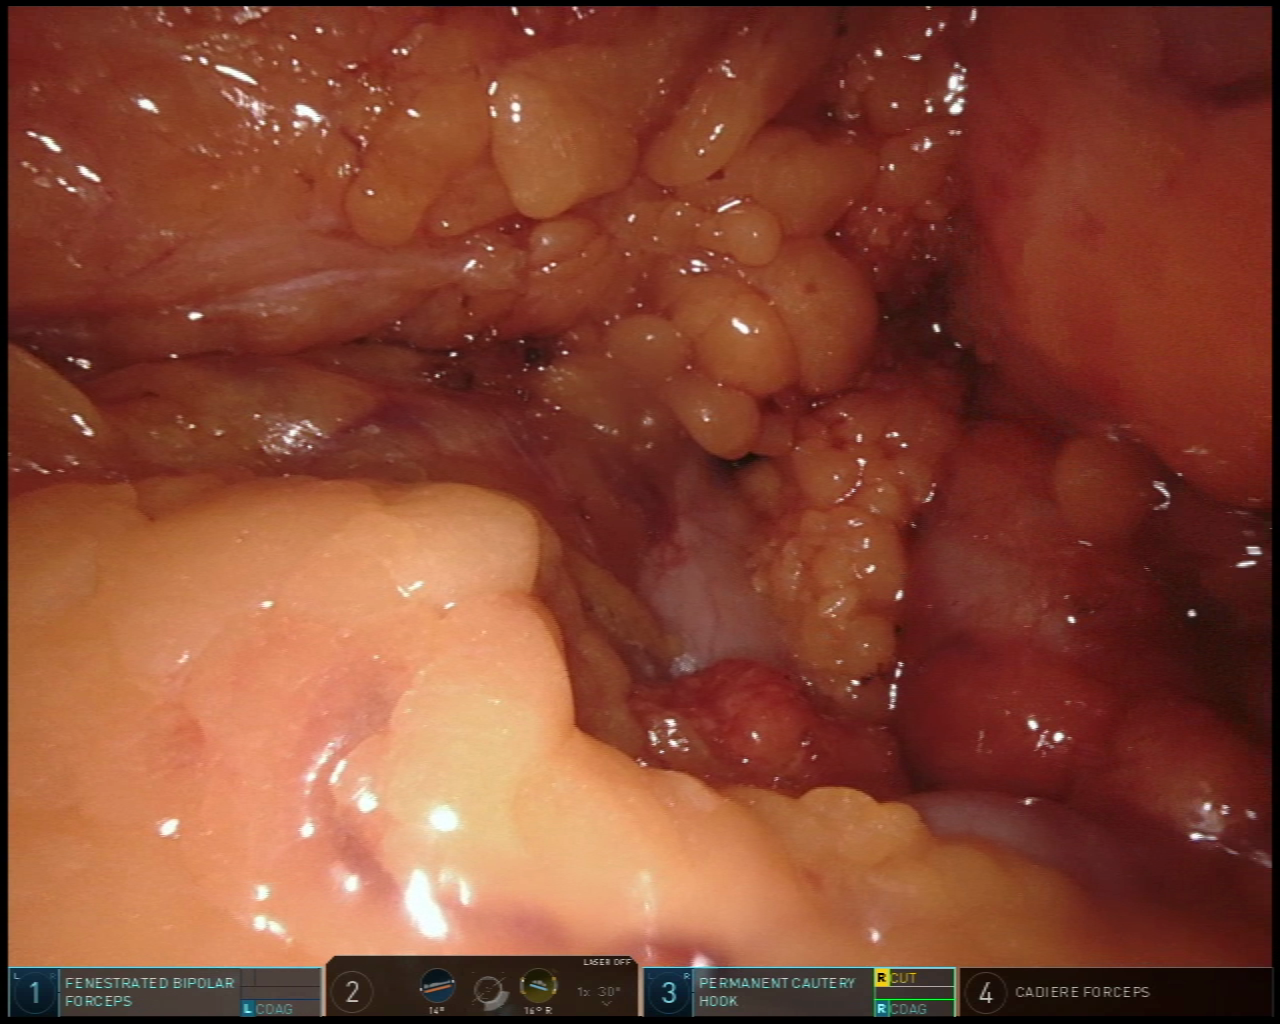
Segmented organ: stomach
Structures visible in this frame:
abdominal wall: no
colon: yes
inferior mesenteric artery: no
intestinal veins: no
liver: no
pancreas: no
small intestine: no
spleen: no
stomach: yes
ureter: no
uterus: no
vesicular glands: no